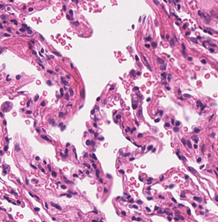
Tumor epithelial tissue: no
Tumor-associated stroma tissue: no
Normal tissue: yes